Question: I am learning 'jqGrid' and following <URL>. However demo is build in 'Asp.Net MVC' and I am trying it using 'Asp.Net WebForms'. My debugger is not stepping in into 'WebMethod'
Here is my code
'''
$("#tblDemo").jqGrid(
{
url: 'Default.aspx/GetGridData',
datatype: "json",
mtype: 'GET',
colNames: ['Id', 'First Name', 'Last Name'],
colModel: [
{ name: 'Id', index: 'EmloyeeId', width: 20, stype: 'text' },
{ name: 'FirstName', index: 'FirstName', width: 150 },
{ name: 'LastName', index: 'LastName', width: 150 }]
, rowNum: 10,
sortname: 'Id',
viewrecords: true,
sortorder: "desc",
caption: "List Employee Details",
scrollOffset: 0
});
'''
The problem doesn't seems to be with 'WebMethod' because it is being called if I use '$.ajax' (just to test 'WebMethod'). Still have a look at 'WebMethod'.
Here are files I referenced.
'''
<script src="http://code.jquery.com/jquery-1.11.3.min.js"></script>
<link href="js/css/ui.jqgrid.css" rel="stylesheet" />
<script src="js/js/jquery.jqGrid.min.js"></script>
<script src="js/js/i18n/grid.locale-en.js"></script>
<link href="http://code.jquery.com/ui/jquery-ui-git.css" />
<script src="js/js/jquery.json.min.js"></script>
'''
There is no error on console. Please help me figure out this.
Changed my jqGrid code as suggested. Now it look like this
'''
$("#tblDemo").jqGrid(
{
url: '/Default.aspx/GetGridData',
datatype: "json",
mtype: 'GET',
colNames: ['Id', 'First Name', 'Last Name'],
loadonce : true,
colModel: [
{ name: 'Id', width: 20, stype: 'text' },
{ name: 'FirstName', width: 150 },
{ name: 'LastName', width: 150 }]
, rowNum: 10,
sortname: 'Id',
viewrecords: true,
sortorder: "desc",
caption: "List Employee Details",
scrollOffset: 0,
gridview: true,
autoencode: true,
ajaxGridOptions: { contentType: "application/json" },
serializeGridData: function (postData) {
return JSON.stringify(postData);
},
jsonReader: {
root: "d.rows",
page: "d.page",
total: "d.total",
records: "d.records"
}
});
'''
I did not include definition of 'GetData' because it was not causing problem as debugger was not even hitting first line of my 'WebMethod'. Basically it is getting data from database into 'DataTable'
'''
[WebMethod]
//[ScriptMethod(ResponseFormat = ResponseFormat.Json)]
public static string GetGridData()
{
return JsonConvert.SerializeObject(GetData());
}
public static DataTable GetData()
{
string conStr = System.Configuration.ConfigurationManager.ConnectionStrings["dbConString"].ToString();
DataTable dt = new DataTable();
using (var con = new SqlConnection(conStr))
{
using (var cmd = new SqlCommand("Select * From MyTest",con))
{
SqlDataAdapter da = new SqlDataAdapter(cmd);
da.Fill(dt);
}
}
return dt;
}
'''
As suggested by Oleg, I have changed my code as below
'''
[WebMethod]
//[ScriptMethod(ResponseFormat = ResponseFormat.Json)]
public static string GetGridData()
{
return JsonConvert.SerializeObject(GetData());
}
public static DataTable GetData()
{
string conStr = System.Configuration.ConfigurationManager.ConnectionStrings["dbConString"].ToString();
DataTable dt = new DataTable();
using (var con = new SqlConnection(conStr))
{
using (var cmd = new SqlCommand("Select * From MyTest",con))
{
SqlDataAdapter da = new SqlDataAdapter(cmd);
da.Fill(dt);
}
}
return dt;
}
$("#tblDemo").jqGrid(
{
url: '/Default.aspx/GetGridData',
datatype: "json",
mtype: 'GET',
colNames: ['Id', 'First Name', 'Last Name'],
loadonce : true,
colModel: [
{ name: 'Id', key: true, width: 20, stype: 'text' },
{ name: 'FirstName', width: 150 },
{ name: 'LastName', width: 150 }]
, rowNum: 10,
sortname: 'Id',
viewrecords: true,
sortorder: "desc",
caption: "List Employee Details",
scrollOffset: 0,
gridview: true,
postData: "{}",
autoencode: true,
loadError : function(xhr,st,err) {
alert("Type: "+st+"; Response: "+ xhr.status + " "+xhr.statusText);
},
ajaxGridOptions: { contentType: "application/json" },
serializeGridData: function (postData) {
return JSON.stringify(postData);
},
jsonReader: {
repeatitems: false,
root: function (obj) {
return typeof obj.d === "string" ? $.parseJSON(obj.d) : obj.d;
}
}
});
'''
Added screenshot on how demo shows response body

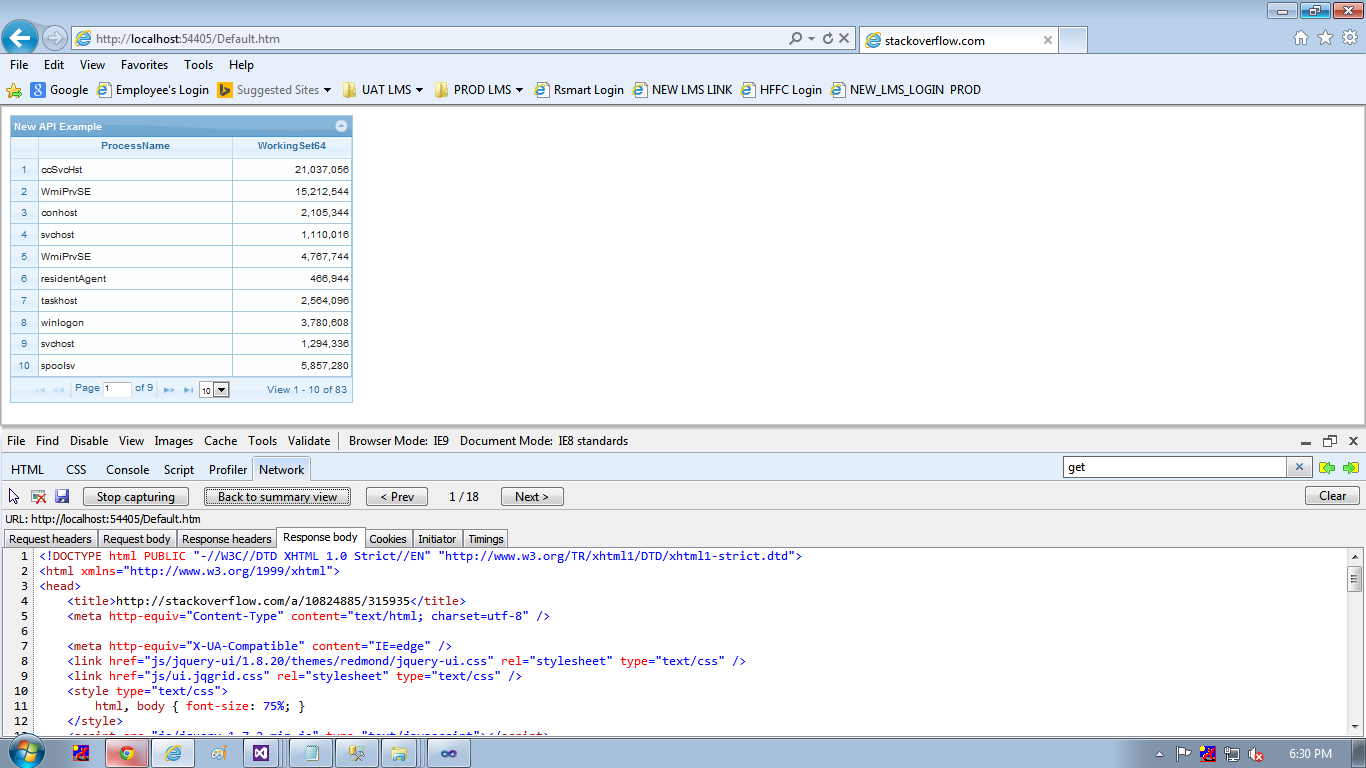
Answer: You don't posted the server side code or at least the definition of 'GetGridData'. Moreover you should always include information about the version of jqGrid which you use.
I suppose that you use ASMX-WebMethod. In the case you should include the following parameters
'''
gridview: true,
autoencode: true,
ajaxGridOptions: { contentType: "application/json"},
serializeGridData: function (postData) {
return JSON.stringify(postData);
},
jsonReader: {
root: "d.rows",
page: "d.page",
total: "d.total",
records: "d.records"
}
'''
Additionally you should remove all 'index' properties of 'colModel' and consider to use 'loadonce: true' option, if you don't plan to implement server side paging.
If you have any problems with loading the data in jqGrid you should always include 'loadError' callback in jqGrid. See <URL> for more details.